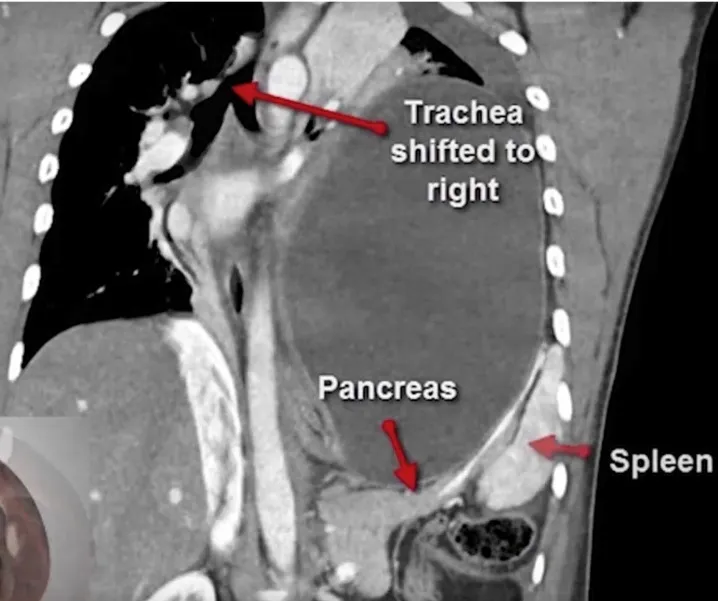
CT showing intra-thoracic transverse colon and pancreas.
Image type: radiology (ct)